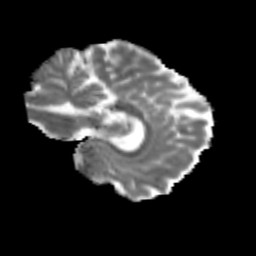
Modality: MD
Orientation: sagittal
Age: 26
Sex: female
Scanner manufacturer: siemens
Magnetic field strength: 3 T
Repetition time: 3.5 s
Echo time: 0.125 s